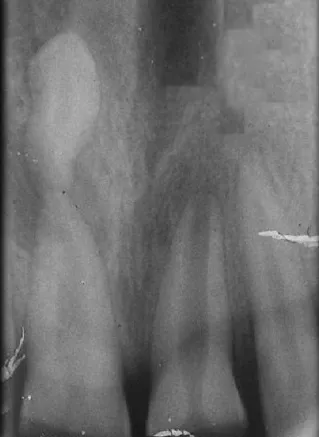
Periapical radiograph revealing inverted mesiodens apical to 11.
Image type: radiology (x_ray)